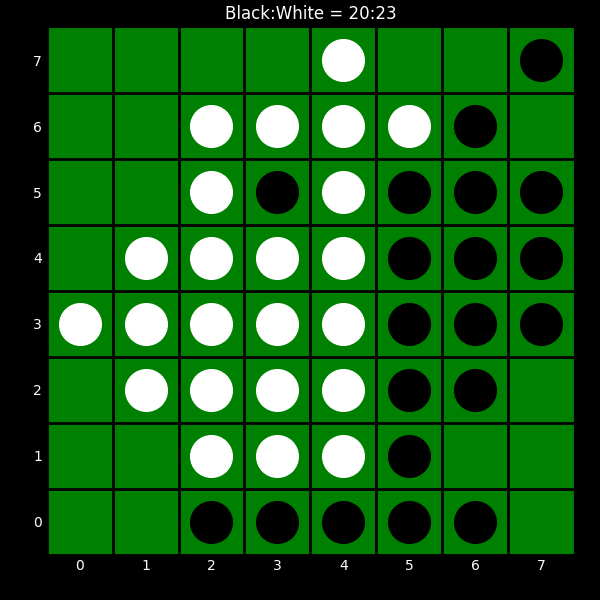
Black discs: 20
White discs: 23